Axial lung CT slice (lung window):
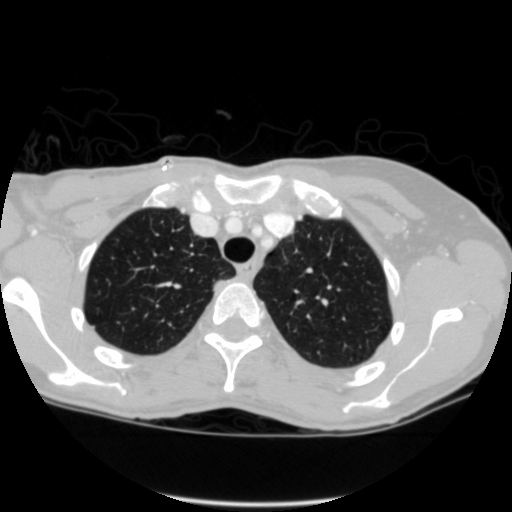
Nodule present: no